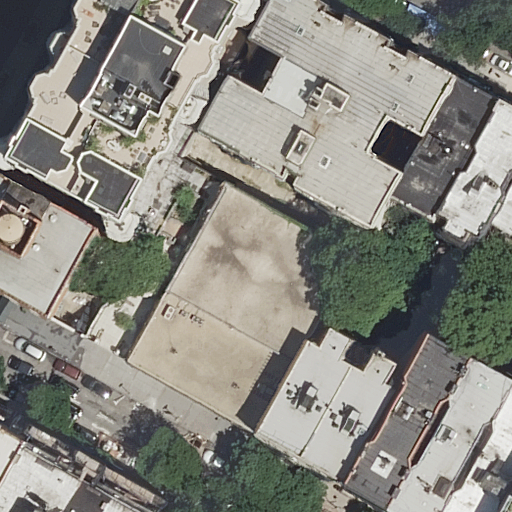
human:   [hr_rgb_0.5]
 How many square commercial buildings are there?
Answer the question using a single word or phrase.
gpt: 0

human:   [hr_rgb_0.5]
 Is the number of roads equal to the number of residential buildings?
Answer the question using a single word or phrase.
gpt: no

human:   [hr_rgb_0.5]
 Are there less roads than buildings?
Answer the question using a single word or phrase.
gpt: yes

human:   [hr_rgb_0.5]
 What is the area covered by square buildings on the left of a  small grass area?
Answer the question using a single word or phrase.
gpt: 0m2

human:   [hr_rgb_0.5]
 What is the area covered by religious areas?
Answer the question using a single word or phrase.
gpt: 0m2

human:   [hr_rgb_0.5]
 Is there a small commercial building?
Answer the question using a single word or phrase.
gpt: no

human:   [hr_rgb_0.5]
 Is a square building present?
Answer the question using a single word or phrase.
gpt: no

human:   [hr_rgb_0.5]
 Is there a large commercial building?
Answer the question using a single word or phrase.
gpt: no

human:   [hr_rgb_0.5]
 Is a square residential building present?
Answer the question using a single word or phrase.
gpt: no

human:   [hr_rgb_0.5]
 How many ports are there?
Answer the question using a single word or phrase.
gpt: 0

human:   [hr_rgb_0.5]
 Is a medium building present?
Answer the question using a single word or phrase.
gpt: yes

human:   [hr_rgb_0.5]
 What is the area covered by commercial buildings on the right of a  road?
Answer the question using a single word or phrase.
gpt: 0m2

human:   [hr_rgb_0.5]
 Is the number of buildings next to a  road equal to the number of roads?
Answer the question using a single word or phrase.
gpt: no

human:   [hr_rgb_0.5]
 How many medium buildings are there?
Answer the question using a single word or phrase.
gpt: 8

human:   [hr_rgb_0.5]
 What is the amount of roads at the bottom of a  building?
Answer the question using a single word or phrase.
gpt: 1

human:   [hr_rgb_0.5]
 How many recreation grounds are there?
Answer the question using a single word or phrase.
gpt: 0

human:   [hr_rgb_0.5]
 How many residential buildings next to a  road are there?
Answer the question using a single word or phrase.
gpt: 16

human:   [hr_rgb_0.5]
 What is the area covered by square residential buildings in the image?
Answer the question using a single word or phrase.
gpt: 0m2

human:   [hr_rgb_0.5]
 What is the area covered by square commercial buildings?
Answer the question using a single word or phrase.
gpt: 0m2

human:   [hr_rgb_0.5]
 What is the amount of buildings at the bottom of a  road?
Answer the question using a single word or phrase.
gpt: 14

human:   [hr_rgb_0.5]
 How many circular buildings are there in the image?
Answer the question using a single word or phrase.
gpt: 0

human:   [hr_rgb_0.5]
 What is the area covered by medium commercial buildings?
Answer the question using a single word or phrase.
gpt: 0m2

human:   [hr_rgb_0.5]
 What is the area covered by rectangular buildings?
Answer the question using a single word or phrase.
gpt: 2400m2

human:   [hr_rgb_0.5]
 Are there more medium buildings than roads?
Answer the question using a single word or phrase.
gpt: yes

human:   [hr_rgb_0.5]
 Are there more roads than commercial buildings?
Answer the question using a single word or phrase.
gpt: yes

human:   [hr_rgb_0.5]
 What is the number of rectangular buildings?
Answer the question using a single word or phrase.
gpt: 9

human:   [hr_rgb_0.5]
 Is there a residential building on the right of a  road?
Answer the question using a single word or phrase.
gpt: yes

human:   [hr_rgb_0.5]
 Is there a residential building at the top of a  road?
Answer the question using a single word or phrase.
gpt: yes

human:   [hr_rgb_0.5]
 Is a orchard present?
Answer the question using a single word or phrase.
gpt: no

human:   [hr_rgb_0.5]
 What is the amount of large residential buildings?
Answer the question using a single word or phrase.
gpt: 4

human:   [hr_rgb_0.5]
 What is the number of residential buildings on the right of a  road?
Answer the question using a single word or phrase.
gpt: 10

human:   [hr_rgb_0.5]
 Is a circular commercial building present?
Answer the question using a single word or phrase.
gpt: no

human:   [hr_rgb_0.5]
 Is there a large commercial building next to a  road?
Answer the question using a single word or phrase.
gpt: no

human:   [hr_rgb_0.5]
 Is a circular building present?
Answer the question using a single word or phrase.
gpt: no

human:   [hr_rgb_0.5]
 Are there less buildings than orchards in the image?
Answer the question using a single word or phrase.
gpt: no

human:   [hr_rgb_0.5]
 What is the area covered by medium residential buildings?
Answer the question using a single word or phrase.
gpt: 2085m2